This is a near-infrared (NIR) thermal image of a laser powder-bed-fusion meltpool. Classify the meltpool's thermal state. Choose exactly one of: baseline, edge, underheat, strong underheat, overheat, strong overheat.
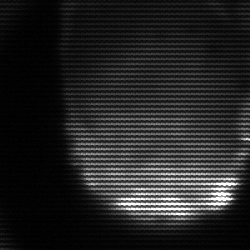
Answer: edge